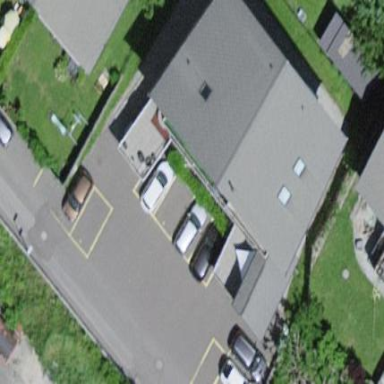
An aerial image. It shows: Parking area with surface.